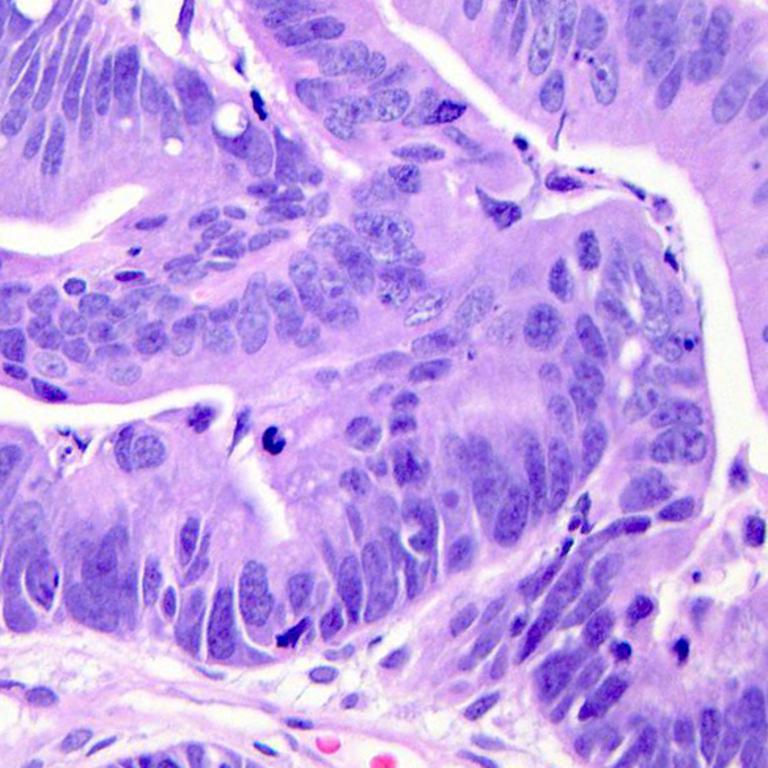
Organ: colon
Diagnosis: adenocarcinomas